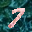
Label: 7